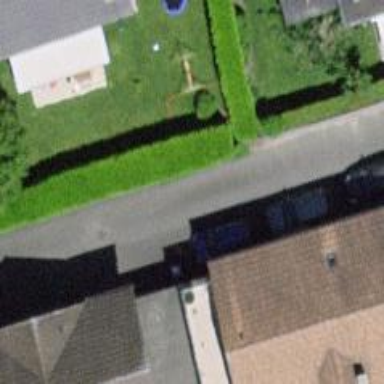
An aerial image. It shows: Hedge barrier.